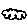
Label: cloud